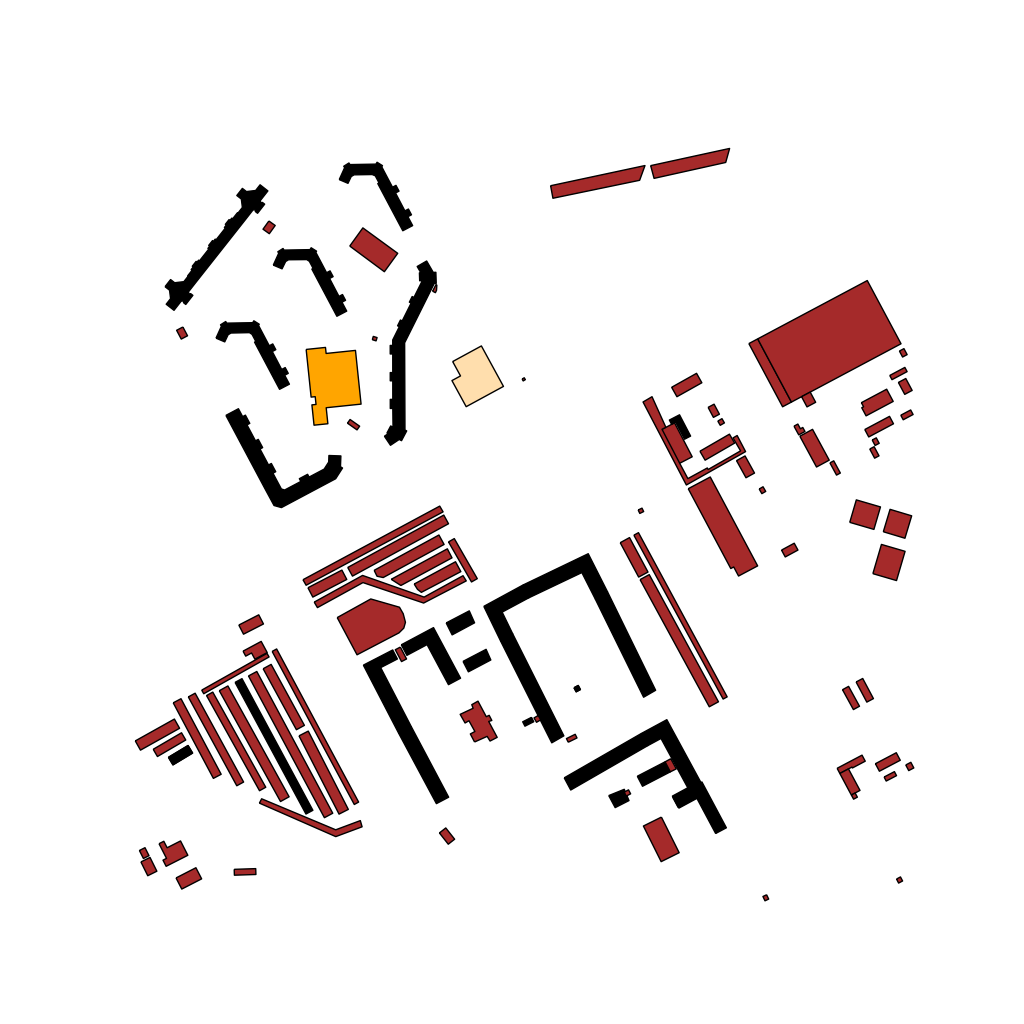
Tags: overhead vector_map, business, industrial, recreation, residential, special, modern, high_rise, individual_rise, low_rise, medium_rise, density_1, Building, Facility, School, Supermkt, 1.0 km²